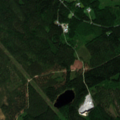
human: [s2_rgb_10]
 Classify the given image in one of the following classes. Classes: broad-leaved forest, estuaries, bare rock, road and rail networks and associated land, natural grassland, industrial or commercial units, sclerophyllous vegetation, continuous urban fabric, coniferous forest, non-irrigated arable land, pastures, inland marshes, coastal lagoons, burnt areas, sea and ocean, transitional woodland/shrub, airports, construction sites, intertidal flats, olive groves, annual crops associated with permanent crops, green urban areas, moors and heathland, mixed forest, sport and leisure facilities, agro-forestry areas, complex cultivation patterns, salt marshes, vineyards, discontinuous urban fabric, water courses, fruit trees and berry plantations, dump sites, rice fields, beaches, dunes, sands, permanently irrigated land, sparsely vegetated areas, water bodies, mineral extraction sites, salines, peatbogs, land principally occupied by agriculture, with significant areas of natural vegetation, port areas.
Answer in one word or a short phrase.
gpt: coniferous forest, mixed forest, transitional woodland/shrub